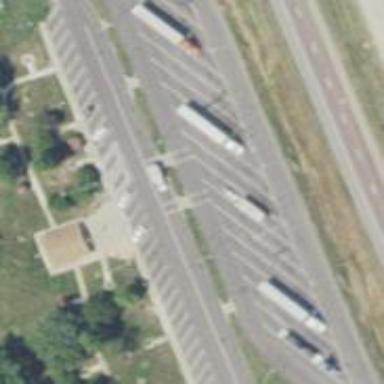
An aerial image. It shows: Rest area along the road.